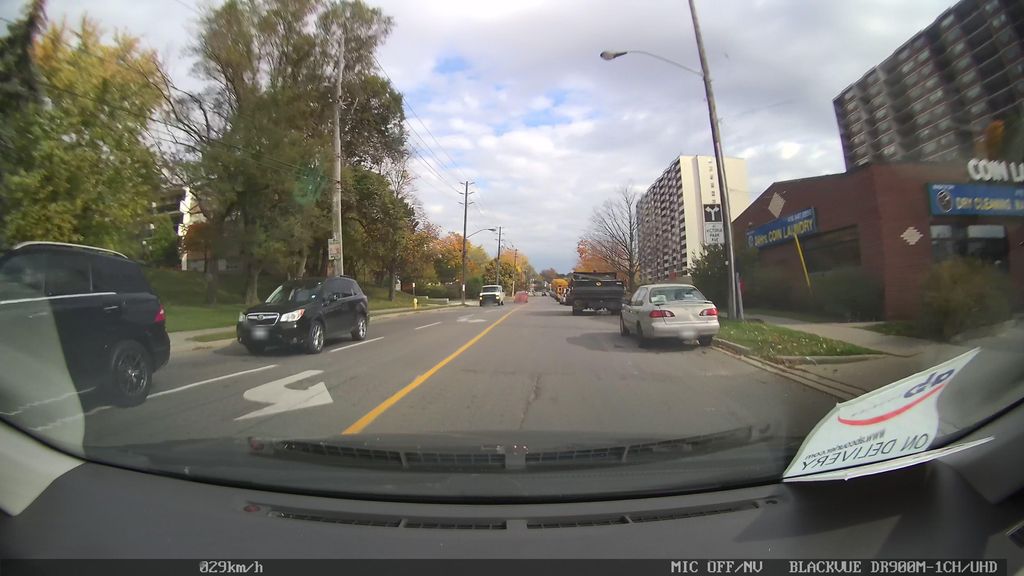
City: toronto